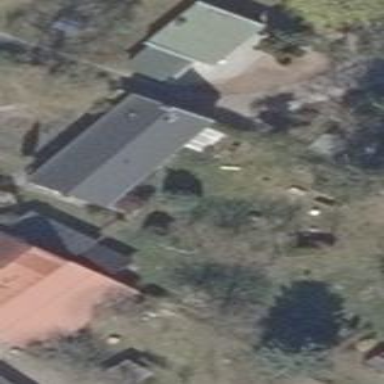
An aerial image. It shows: Barn.